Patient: sex M, age 44
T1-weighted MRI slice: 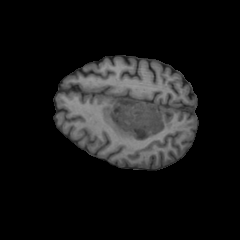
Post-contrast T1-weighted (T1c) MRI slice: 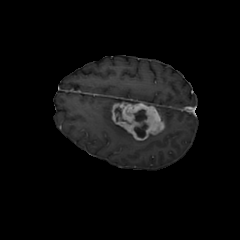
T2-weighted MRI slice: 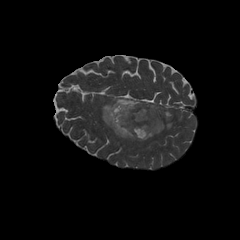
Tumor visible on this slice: yes
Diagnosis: Glioblastoma, IDH-wildtype
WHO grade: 4